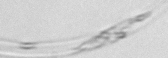
Label: Guinardia_striata